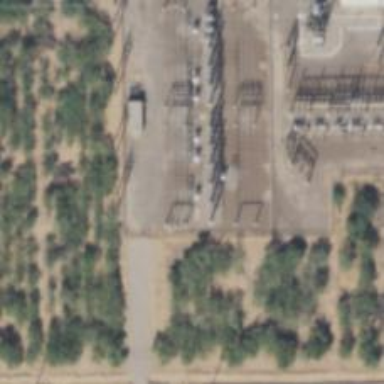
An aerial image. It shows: Switch used for power control.